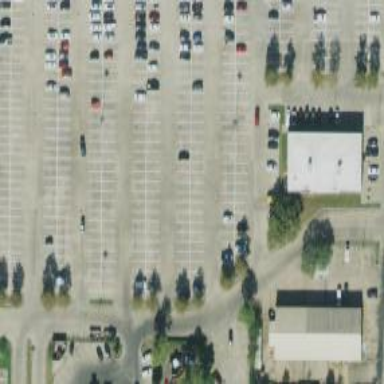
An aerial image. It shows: Parking space.